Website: apple
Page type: billing-address
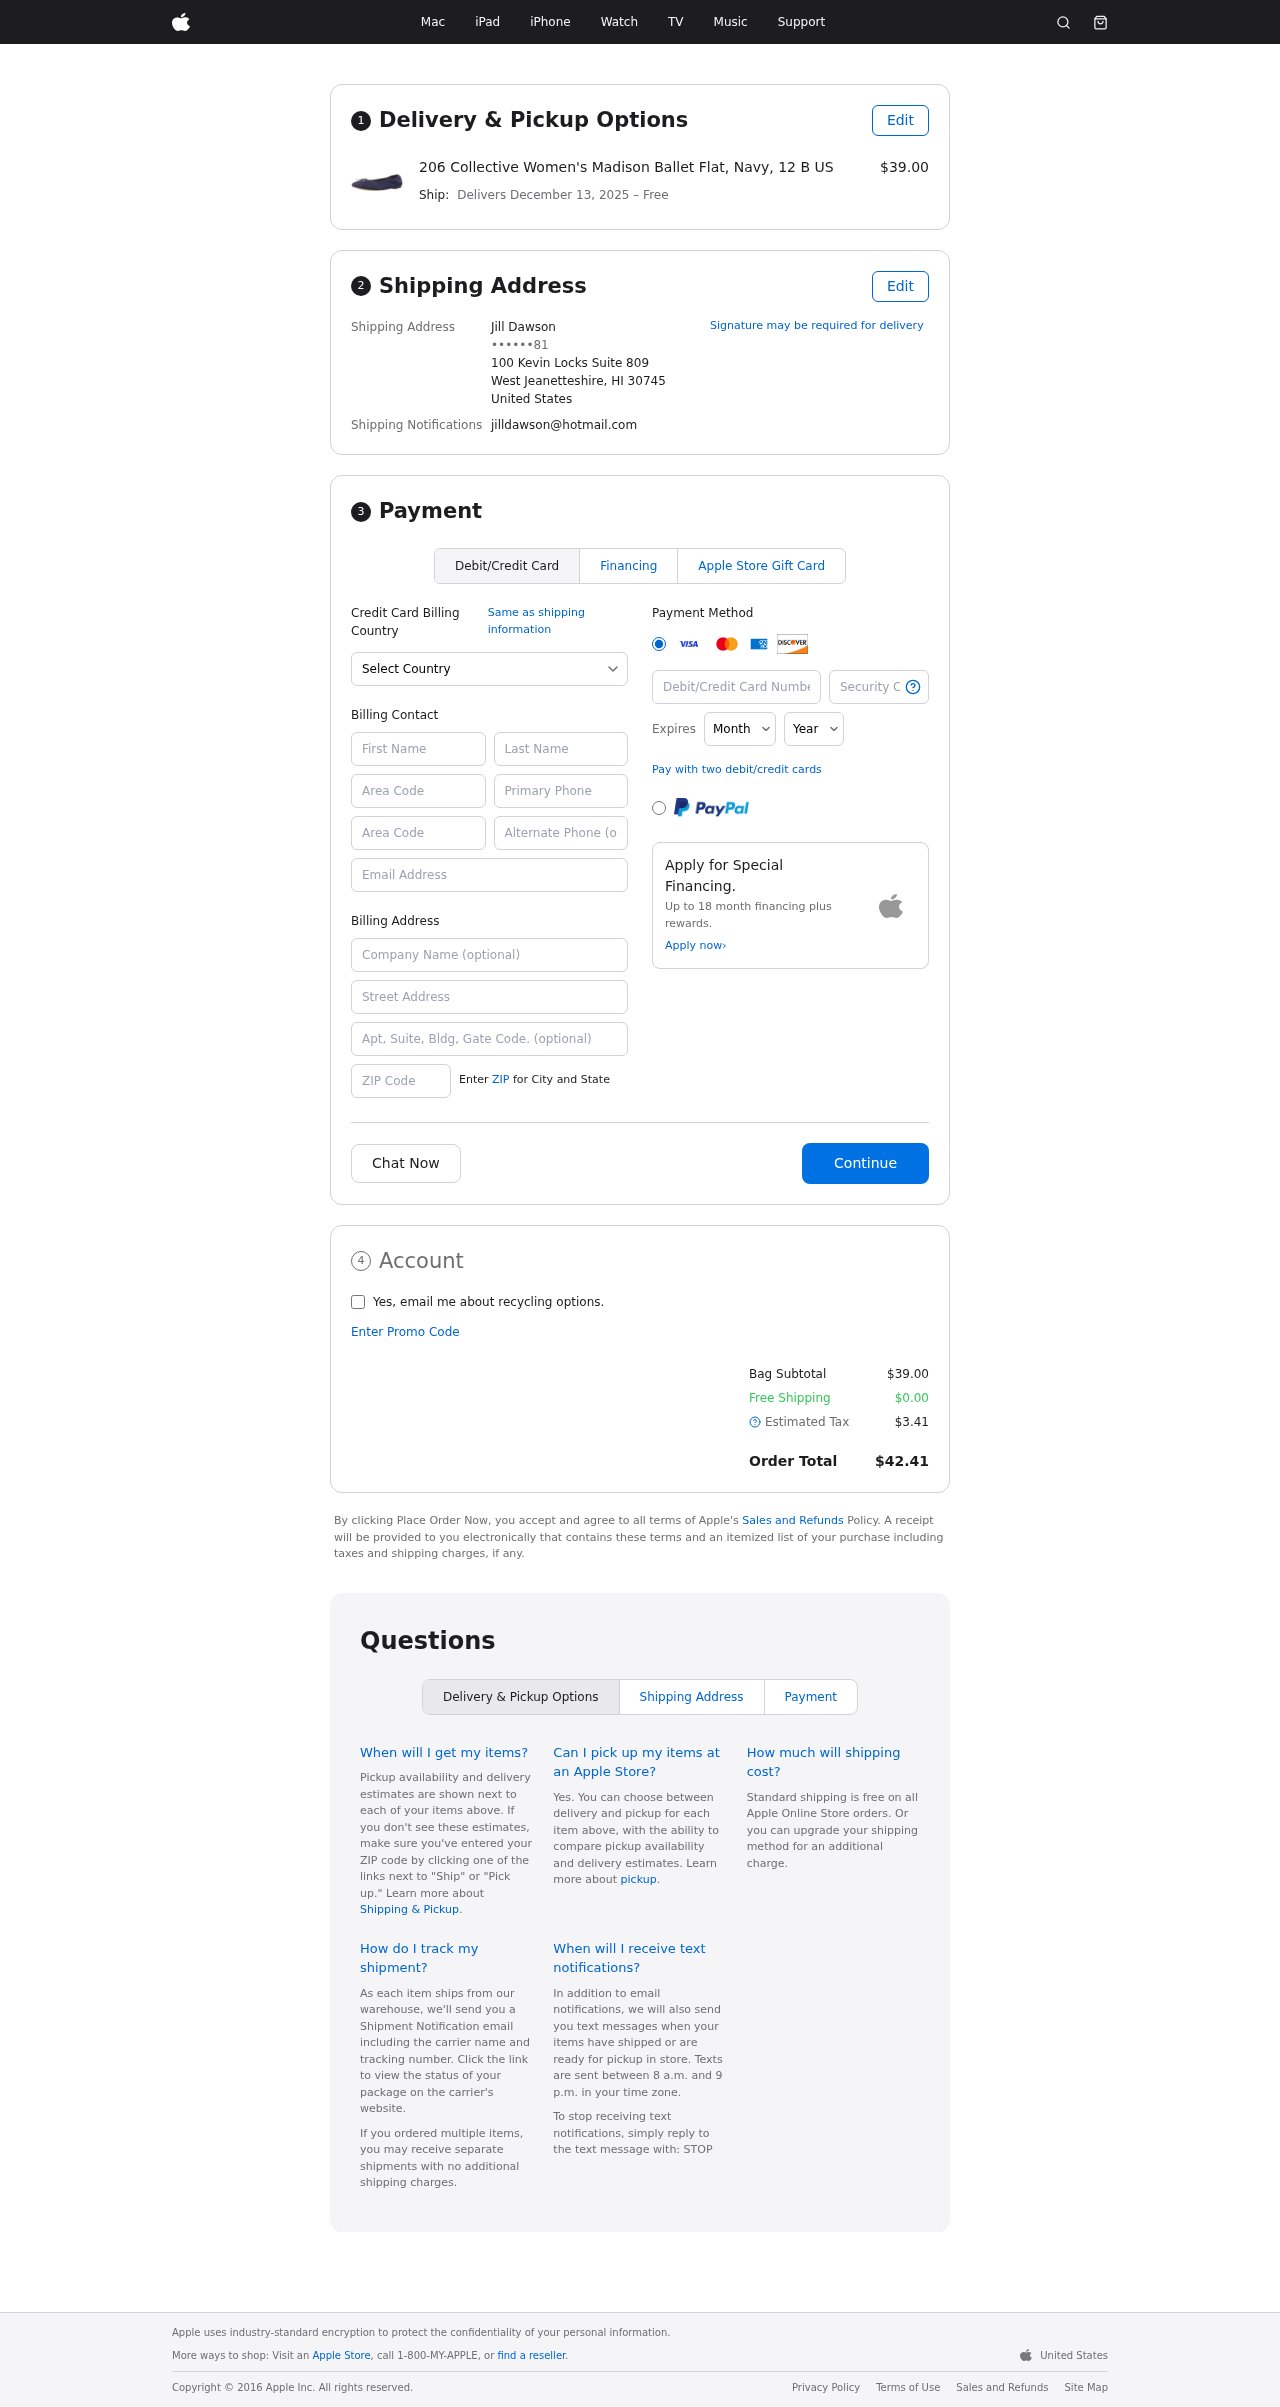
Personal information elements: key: PII_CARD_CVV
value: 388
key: PII_CARD_EXPIRY_MONTH
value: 05
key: PII_CARD_EXPIRY_YEAR
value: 29
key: PII_CARD_NUMBER
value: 4068 8811 5270 2142
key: PII_CITY_STATE_ZIP
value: West Jeanetteshire, HI 30745
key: PII_COUNTRY
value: United States
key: PII_EMAIL
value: jilldawson@hotmail.com
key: PII_FULLNAME
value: Jill Dawson
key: PII_STREET
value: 100 Kevin Locks Suite 809
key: PII_PHONE_MASKED
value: ••••••81
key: PII_BILLING_FIRSTNAME
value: Jill
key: PII_BILLING_LASTNAME
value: Dawson
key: PII_BILLING_PHONE_AREA
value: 337
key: PII_BILLING_PHONE
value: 3376484281
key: PII_BILLING_EMAIL
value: jilldawson@hotmail.com
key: PII_BILLING_COMPANY
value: Parks Group
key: PII_BILLING_STREET
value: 100 Kevin Locks Suite 809
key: PII_BILLING_STREET2
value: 980 Ryan Ranch
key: PII_BILLING_POSTCODE
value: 30745
Product elements: key: PRODUCT1_NAME
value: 206 Collective Women's Madison Ballet Flat, Navy, 12 B US
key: PRODUCT1_PRICE
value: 39
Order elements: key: ORDER_DELIVERY_DATE
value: December 13, 2025
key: ORDER_SUBTOTAL
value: $39.00
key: ORDER_SHIPPING_COST
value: $0.00
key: ORDER_TAX
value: $3.41
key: ORDER_TOTAL
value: $42.41